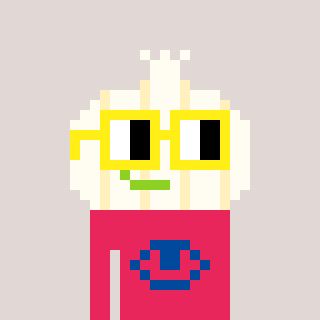
a pixel art character with square yellow glasses, a garlic-shaped head and a redpinkish-colored body on a warm background